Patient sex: M
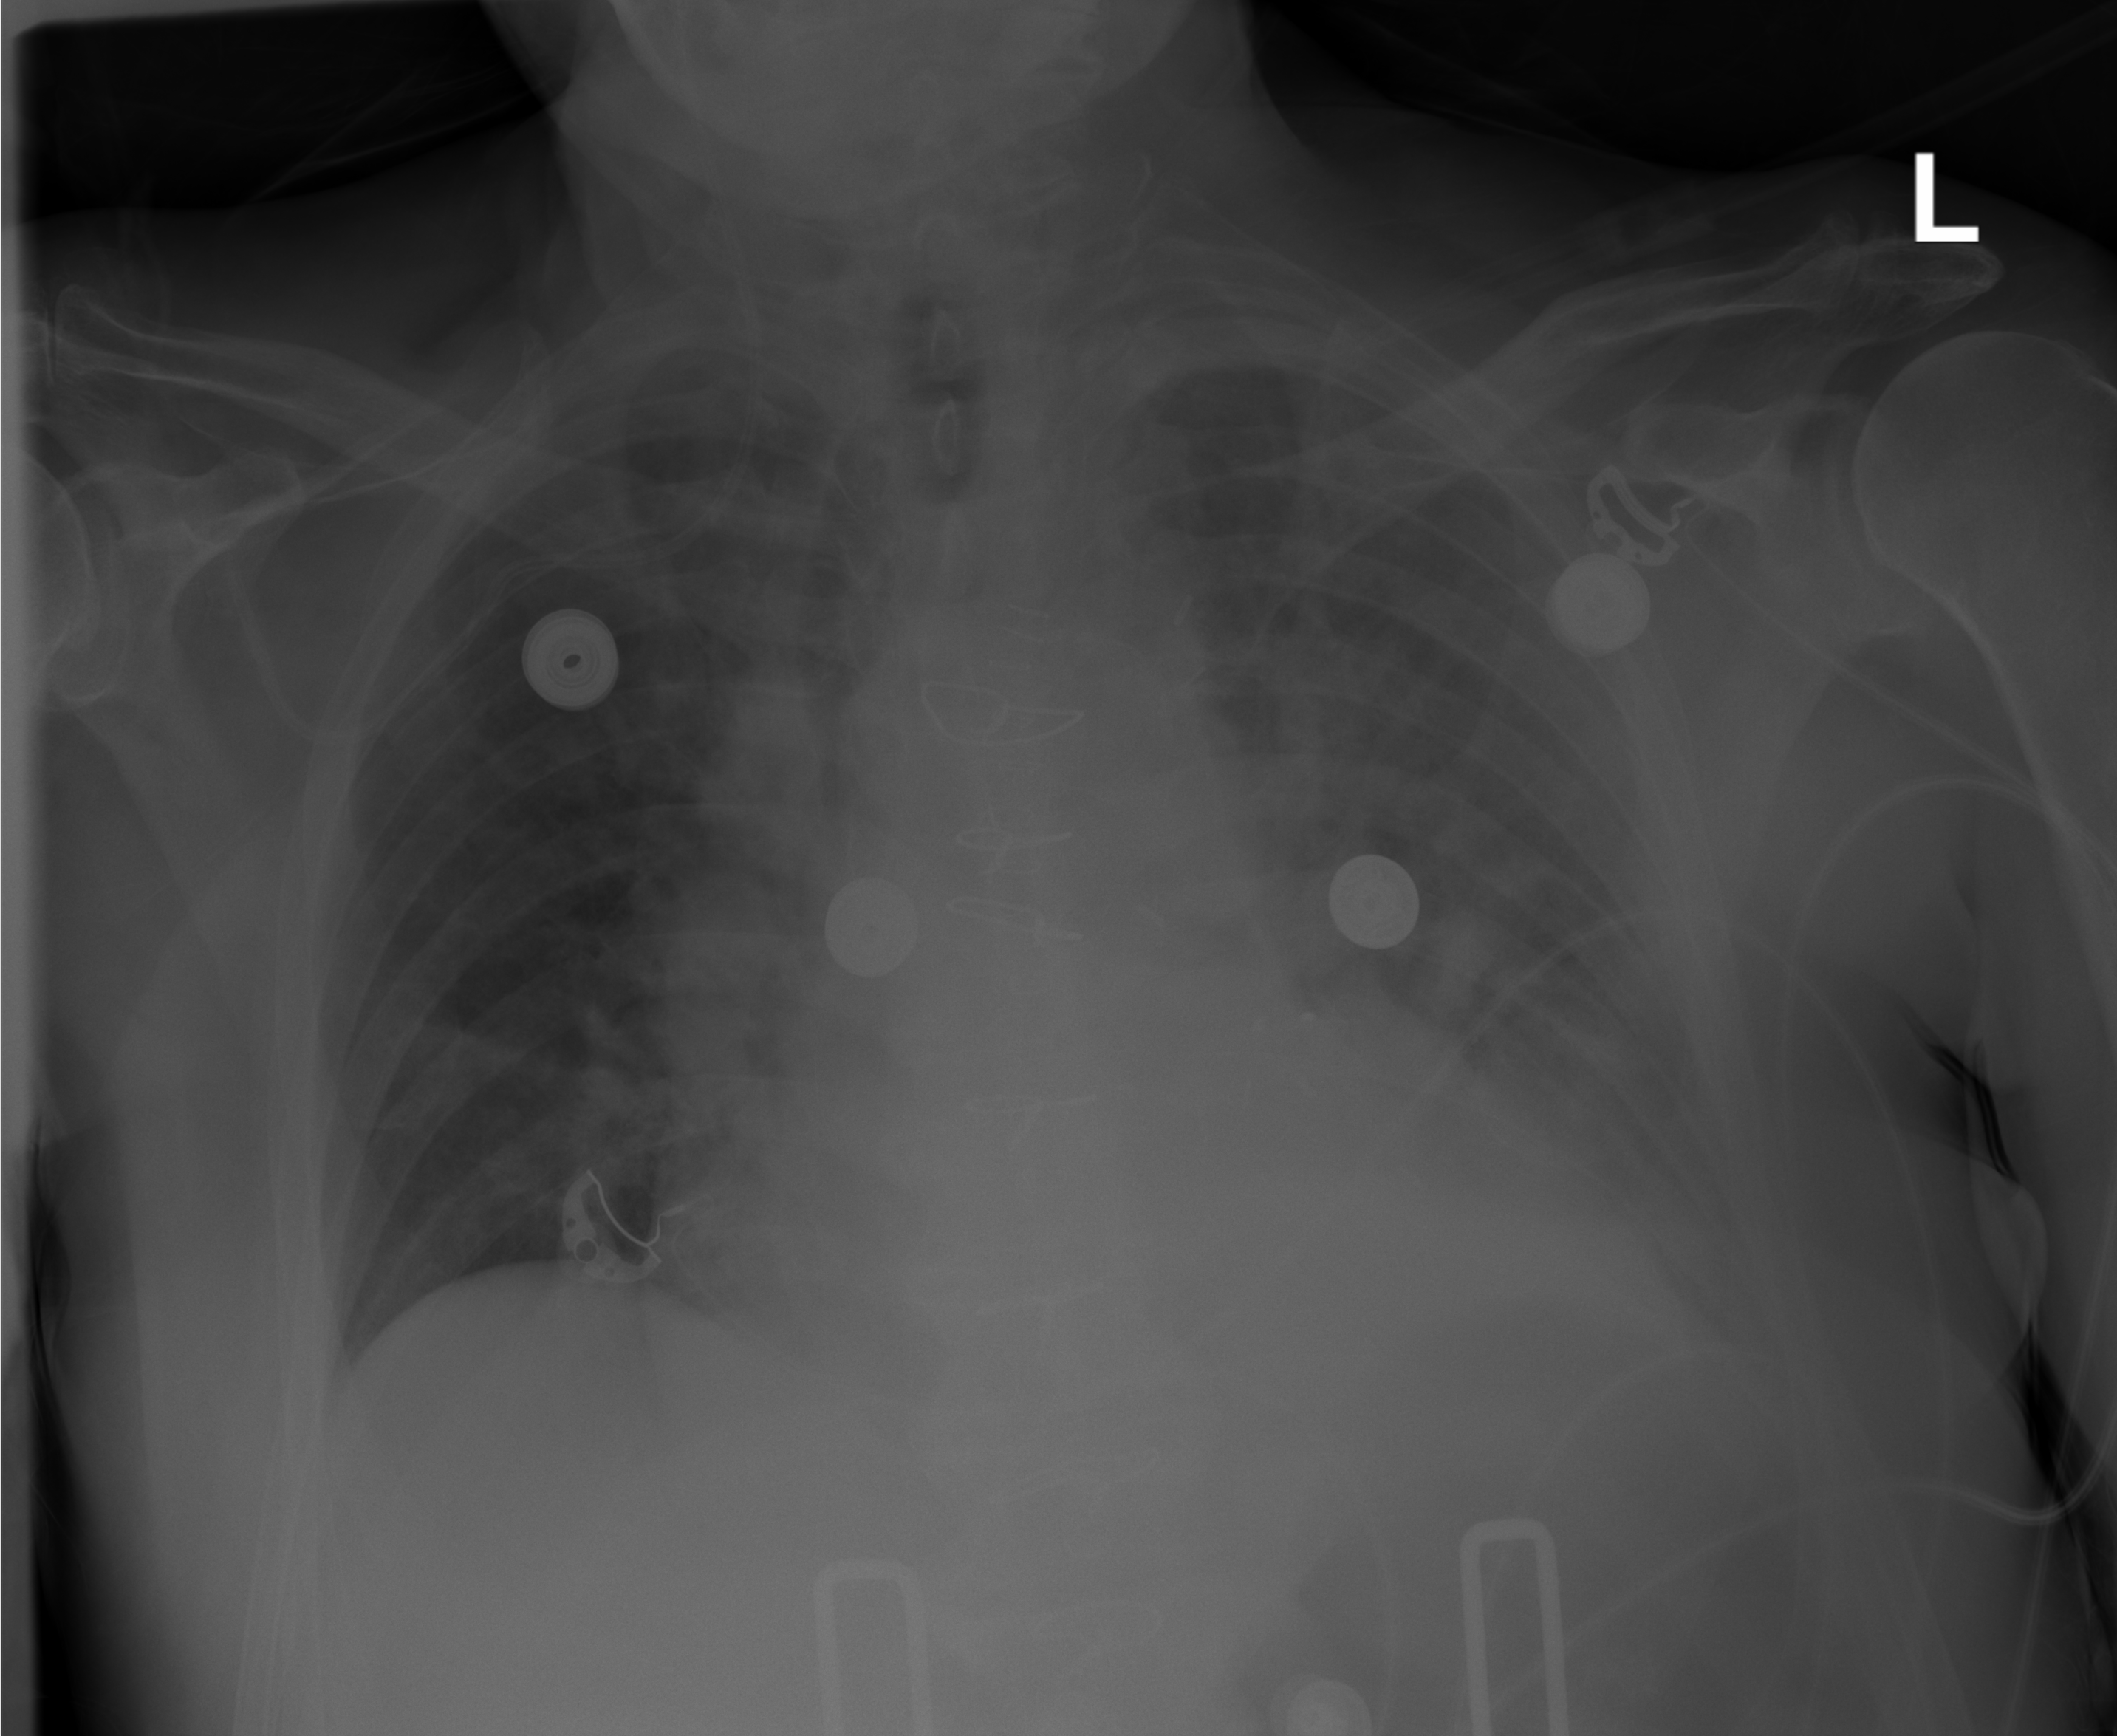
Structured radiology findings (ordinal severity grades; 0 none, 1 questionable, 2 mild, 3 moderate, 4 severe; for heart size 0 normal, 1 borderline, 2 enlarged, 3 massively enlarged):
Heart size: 2
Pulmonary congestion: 2
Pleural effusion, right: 0
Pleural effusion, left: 3
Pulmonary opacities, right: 0
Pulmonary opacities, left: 0
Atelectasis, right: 0
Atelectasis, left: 2